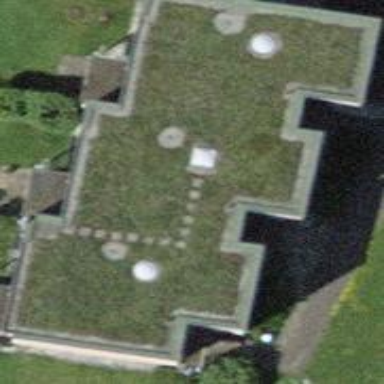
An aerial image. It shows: Flat roof terrace building.